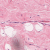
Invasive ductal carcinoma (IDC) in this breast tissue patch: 0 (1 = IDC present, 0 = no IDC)